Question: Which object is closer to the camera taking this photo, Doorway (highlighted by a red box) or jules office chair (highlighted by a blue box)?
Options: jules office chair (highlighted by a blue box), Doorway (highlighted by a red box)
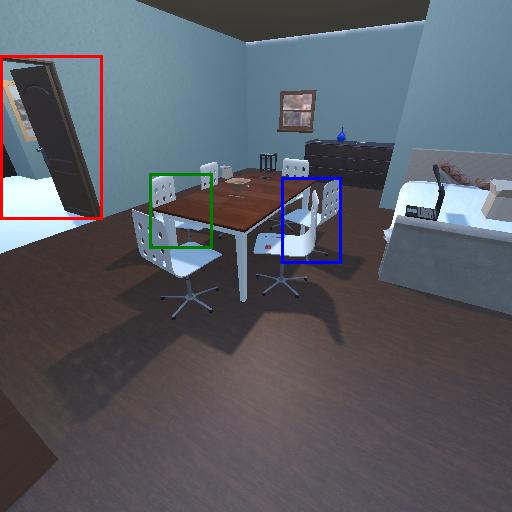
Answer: jules office chair (highlighted by a blue box)